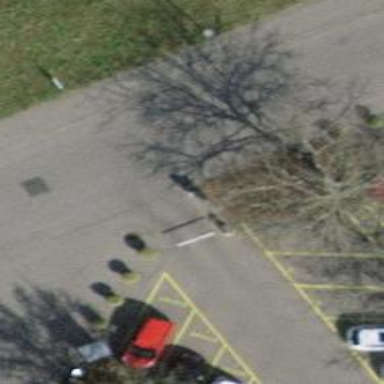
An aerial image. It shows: Lift gate barrier.